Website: lowes
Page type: receipt
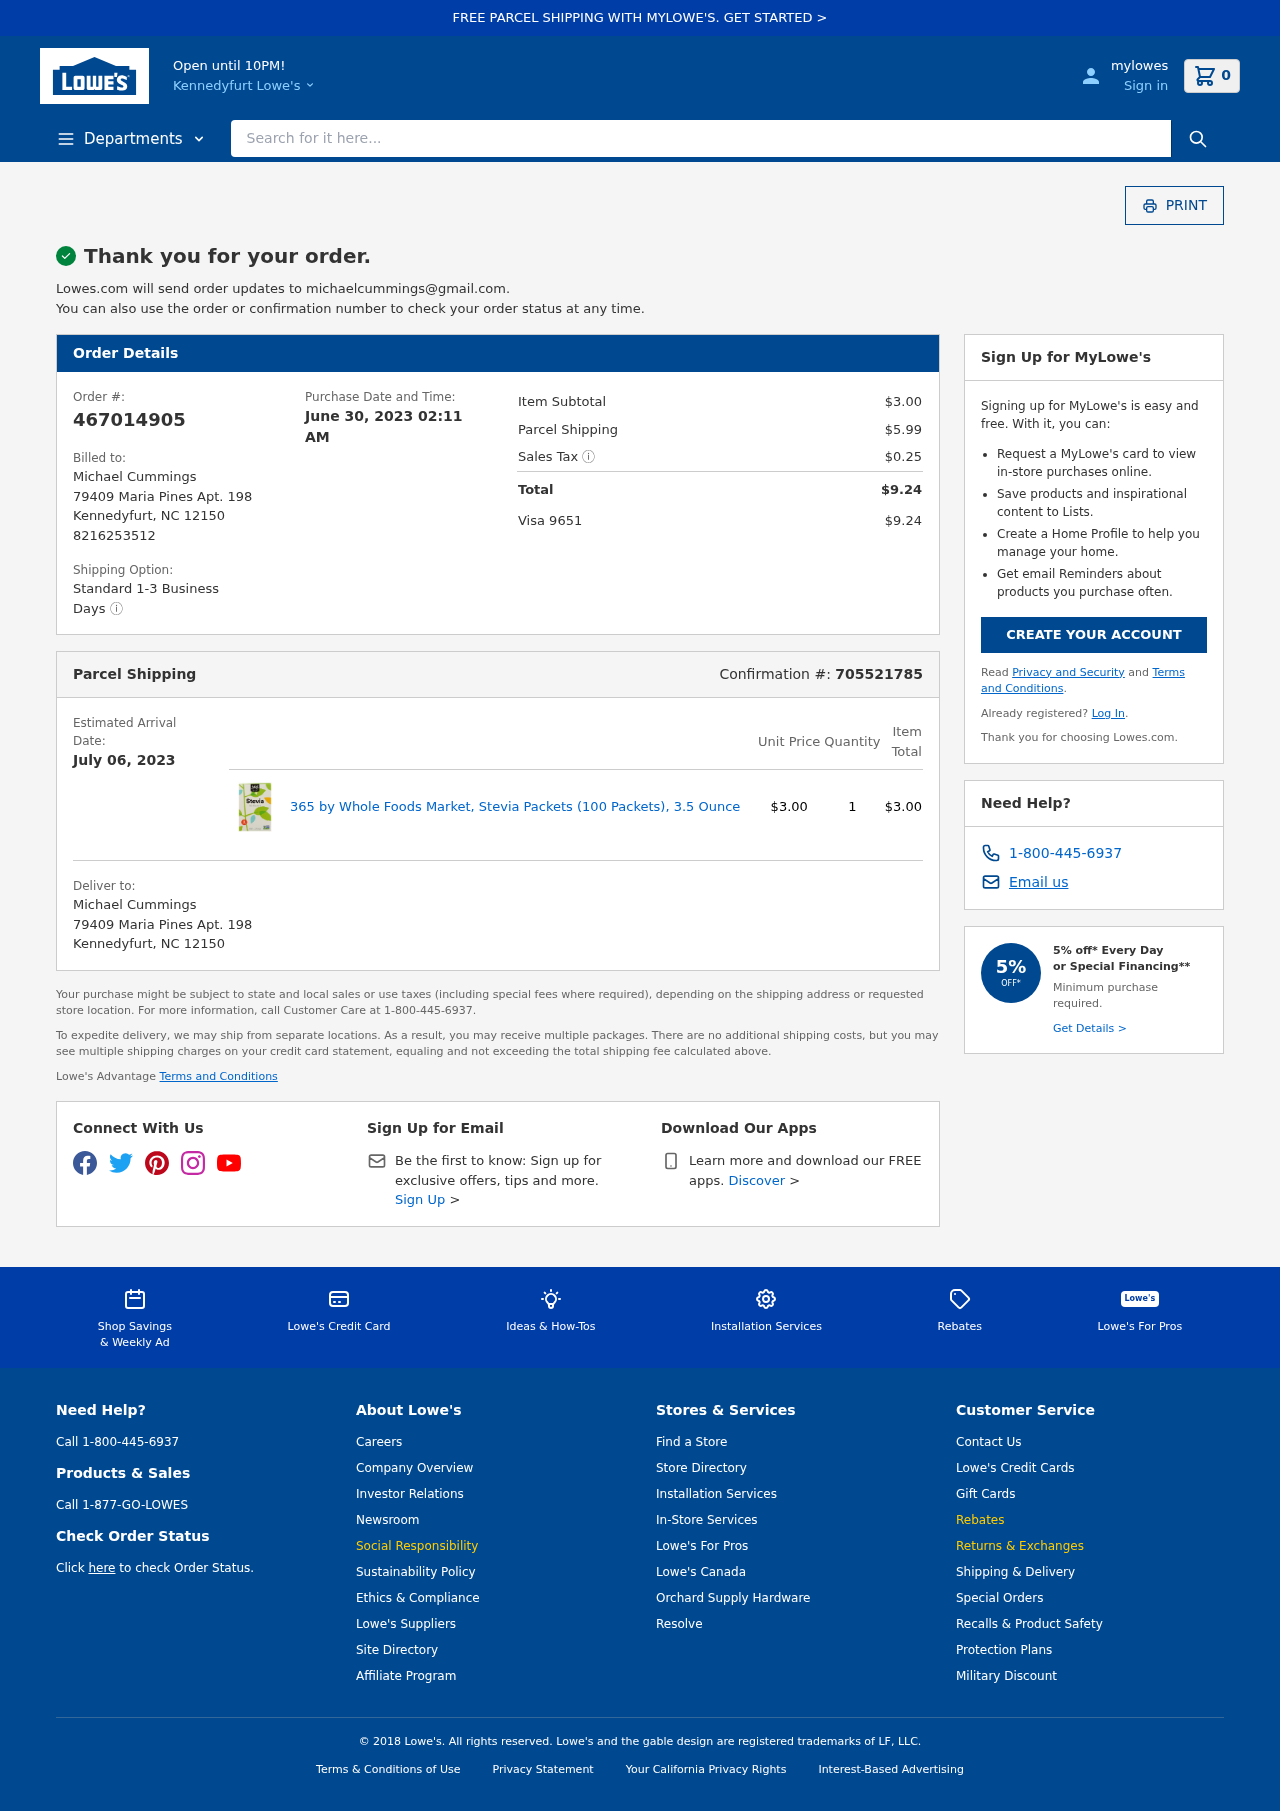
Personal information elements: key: PII_CARD_LAST4
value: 9651
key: PII_CARD_TYPE
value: Visa
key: PII_CITY
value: Kennedyfurt
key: PII_EMAIL
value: michaelcummings@gmail.com
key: PII_FULLNAME
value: Michael Cummings
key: PII_FULLNAME2
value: Michael Cummings
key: PII_PHONE
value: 8216253512
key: PII_POSTCODE
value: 12150
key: PII_STATE_ABBR
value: NC
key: PII_STREET
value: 79409 Maria Pines Apt. 198
Product elements: key: PRODUCT1_NAME
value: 365 by Whole Foods Market, Stevia Packets (100 Packets), 3.5 Ounce
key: PRODUCT1_PRICE
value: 3
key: PRODUCT1_QUANTITY
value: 1
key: PRODUCT1_ITEM_TOTAL
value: $3.00
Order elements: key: ORDER_NUM_ITEMS
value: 0
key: ORDER_ID
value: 467014905
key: ORDER_DATE
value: June 30, 2023 02:11 AM
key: ORDER_SUBTOTAL
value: $3.00
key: ORDER_SHIPPING_COST
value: $5.99
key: ORDER_TAX
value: $0.25
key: ORDER_TOTAL
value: $9.24
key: ORDER_TOTAL2
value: $9.24
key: ORDER_CONFIRMATION
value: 705521785
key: ORDER_DELIVERY_DATE
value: July 06, 2023
Search elements: key: HEADER_SEARCH
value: Search for it here...